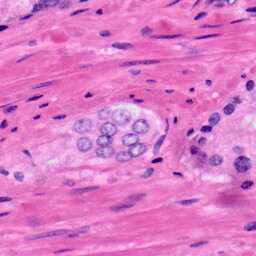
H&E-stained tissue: Prostate